Aerial crown-view tile of a tropical tree (Barro Colorado Island, Panama), acquired 20250124:
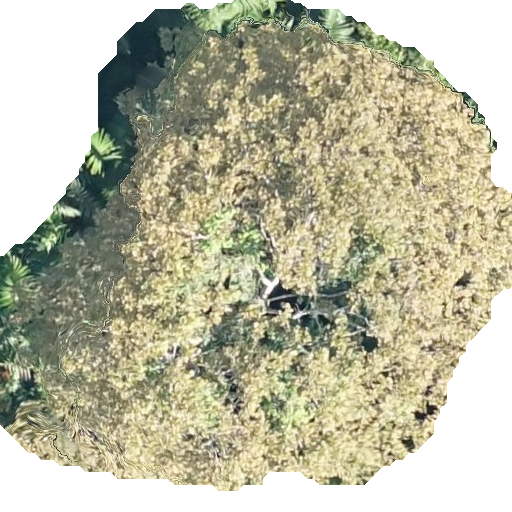
Species: Dipteryx oleifera
GBIF accepted scientific name: Dipteryx oleifera
Crown area: 290.783 m²